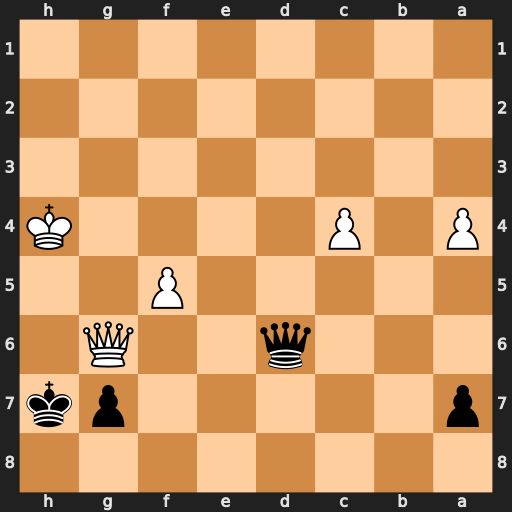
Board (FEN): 8/p5pk/3q2Q1/5P2/P1P4K/8/8/8
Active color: b
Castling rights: -
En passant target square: -
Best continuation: Qxg6 fxg6+ Kxg6